Question: Hello all...a question in using Panda to combine Excel spreadsheets.
The problem is that, sequence of columns are lost when they are combined. If there are more files to combine, the format will be even worse.
If gives an error message, if the number of files are big.
'''
ValueError: column index (256) not an int in range(256)
'''
What I am using is below:
'''
import pandas as pd
df = pd.DataFrame()
for f in ['c:\1635.xls', 'c:\1644.xls']:
data = pd.read_excel(f, 'Sheet1')
data.index = [os.path.basename(f)] * len(data)
df = df.append(data)
df.to_excel('c:\CB.xls')
'''
The original files and combined look like:

what's the best way to combine great amount of such similar Excel files?
thanks.
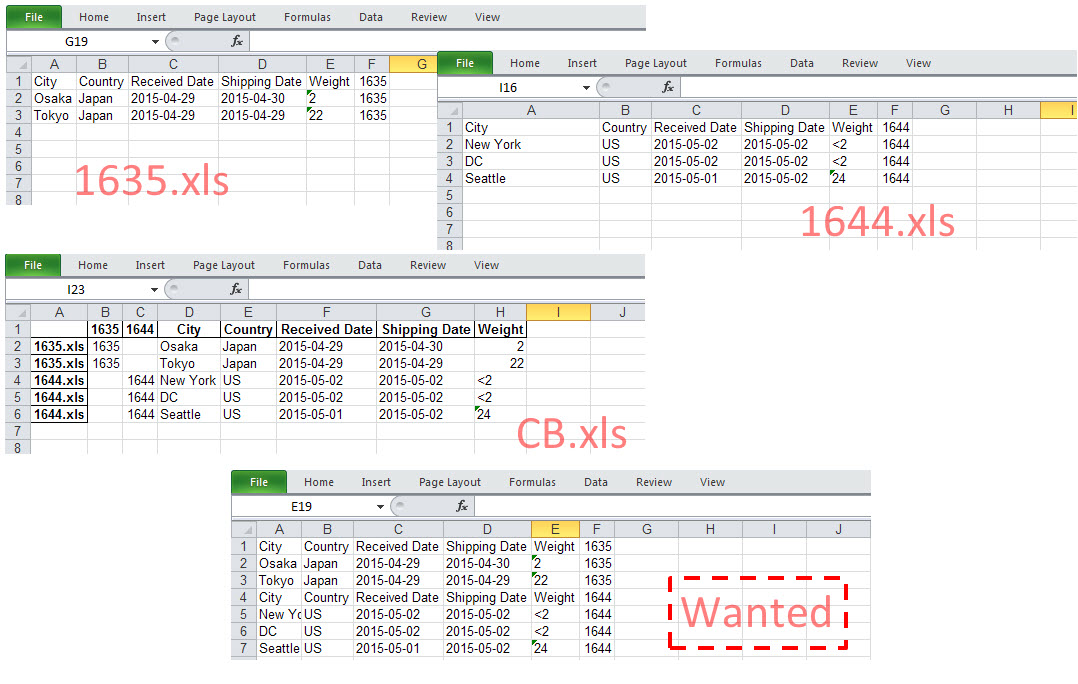
Answer: I usually use 'xlrd' and 'xlwt':
'''
#!/usr/bin/env python
# encoding: utf-8
import xlwt
import xlrd
import os
current_file = xlwt.Workbook()
write_table = current_file.add_sheet('sheet1', cell_overwrite_ok=True)
key_list = [u'City', u'Country', u'Received Date', u'Shipping Date', u'Weight', u'1635']
for title_index, text in enumerate(key_list):
write_table.write(0, title_index, text)
file_list = ['1635.xlsx', '1644.xlsx']
i = 1
for name in file_list:
data = xlrd.open_workbook(name)
table = data.sheets()[0]
nrows = table.nrows
for row in range(nrows):
if row == 0:
continue
for index, context in enumerate(table.row_values(row)):
write_table.write(i, index, context)
i += 1
current_file.save(os.getcwd() + '/result.xls')
'''